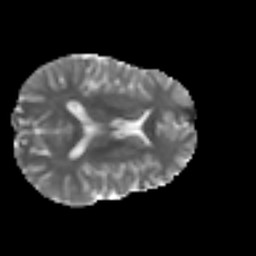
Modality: MD
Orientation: axial
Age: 19
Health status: ill
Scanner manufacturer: philips
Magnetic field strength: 3 T
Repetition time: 9 s
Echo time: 0.127 s